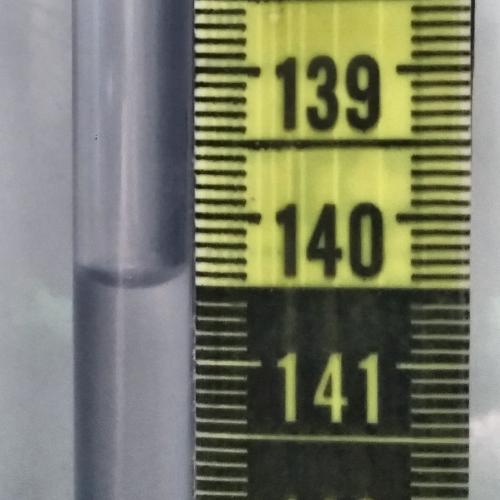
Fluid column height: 140.5 cm